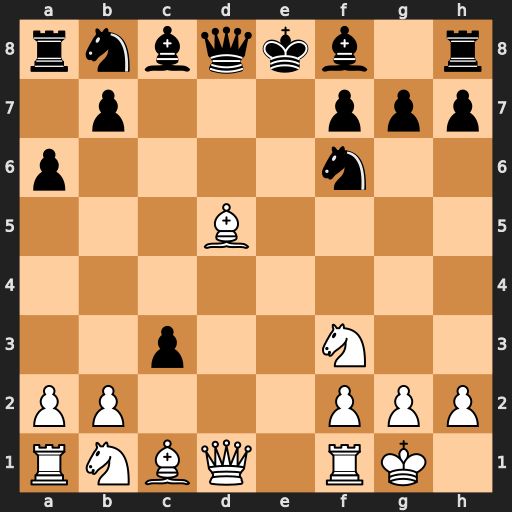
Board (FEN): rnbqkb1r/1p3ppp/p4n2/3B4/8/2p2N2/PP3PPP/RNBQ1RK1
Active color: w
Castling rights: kq
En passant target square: -
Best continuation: Bxf7+ Kxf7 Qxd8